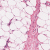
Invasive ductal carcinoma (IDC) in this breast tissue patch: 0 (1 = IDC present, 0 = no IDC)